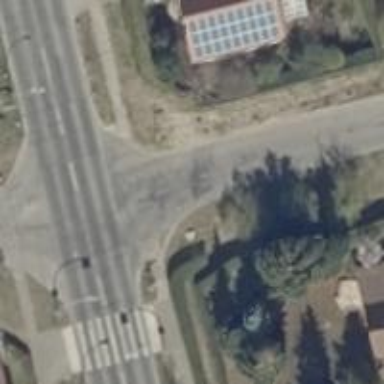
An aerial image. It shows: Road with "give way" sign.